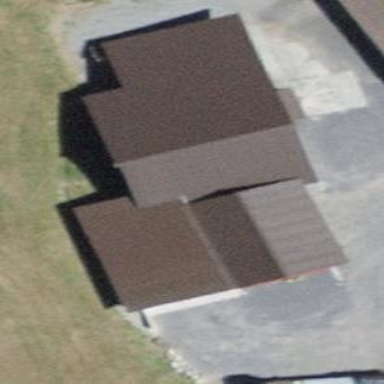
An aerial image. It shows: Rural barn.